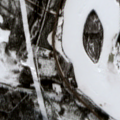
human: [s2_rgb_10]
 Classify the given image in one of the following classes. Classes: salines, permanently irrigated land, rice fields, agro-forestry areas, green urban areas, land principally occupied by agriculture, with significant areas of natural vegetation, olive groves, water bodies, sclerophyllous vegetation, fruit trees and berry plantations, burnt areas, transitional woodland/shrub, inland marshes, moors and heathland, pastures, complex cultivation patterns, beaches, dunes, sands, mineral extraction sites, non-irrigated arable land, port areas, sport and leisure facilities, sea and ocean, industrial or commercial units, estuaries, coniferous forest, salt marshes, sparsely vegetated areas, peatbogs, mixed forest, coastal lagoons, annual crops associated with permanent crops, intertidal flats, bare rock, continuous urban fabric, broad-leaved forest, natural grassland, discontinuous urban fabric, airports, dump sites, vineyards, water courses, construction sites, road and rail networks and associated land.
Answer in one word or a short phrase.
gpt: coniferous forest, transitional woodland/shrub, water courses